Field crop: tomato
Growth stage: 2
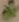
Species: solanum